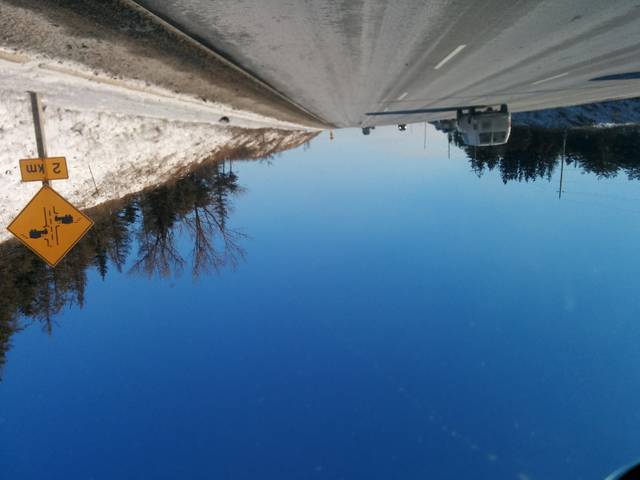
Region: Canada
Coordinates: 43.757, -79.848